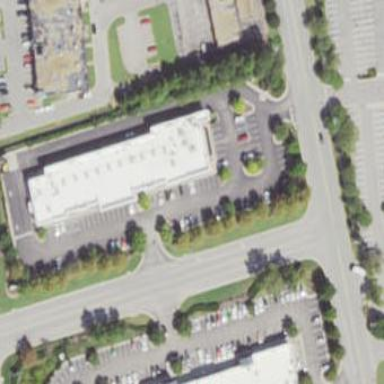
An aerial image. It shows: Retail building.